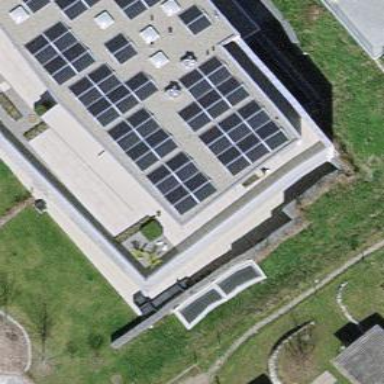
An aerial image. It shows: Solar photovoltaic panel generator.